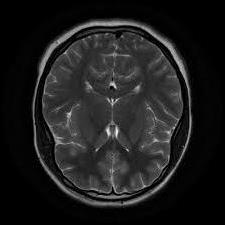
Label: notumor